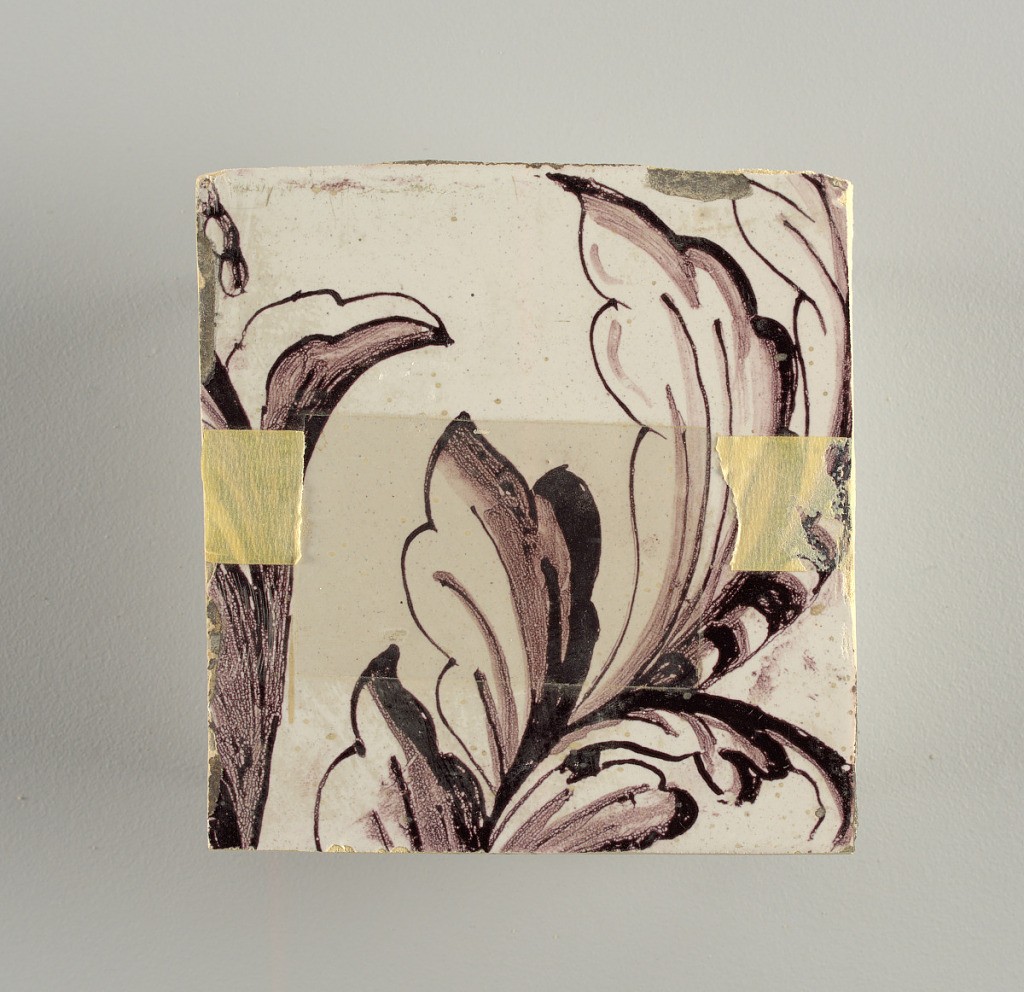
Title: Wall facing
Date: ca. 1725
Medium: tin-glazed earthenware, underglaze
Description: Two vertical rectangles, twenty-three tiles high.  A) Nine tiles wide at top; seven tiles wide at bottom.  B) Ten and one-half tiles wide.

Arabesque design of foliage.  A) with centered figure of Justice under a canopy.  B) with centered urn.